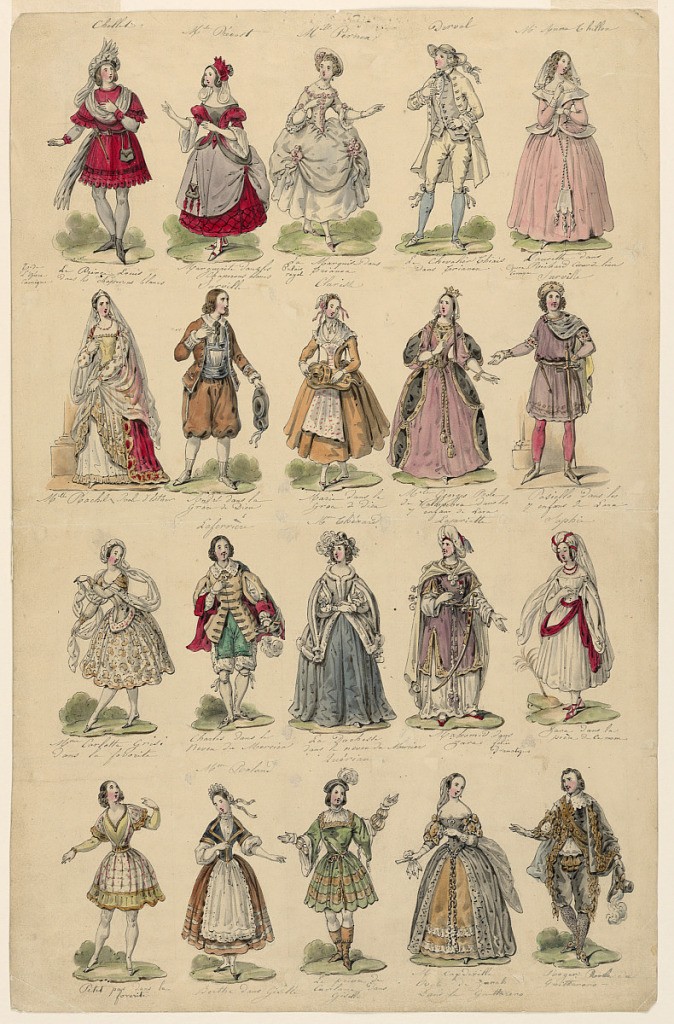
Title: Design for a Print with Twenty Theatrical Costumes Worn in Paris Performances
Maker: Victor Vincent Adam, French, 1801 – 1866
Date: ca. 1845
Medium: Graphite, brush and watercolor on light brown paper
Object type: Drawing
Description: The figures are copied from prints. The captions are written ion ink. Top row: "[Jean] Chollet / Le Prince Louis dans les chaperons blancs. Te de / l'Opera Comique - Mle. Prévost Marguerite dans les / Chapersons blancs. - Mlle. Pernon / La Marquise dans / Trianon Palais / Royal-Derval / Le Chevalier Liais / Dans Trianon - Ml. Anna Thillon / Laurette dans Richard Coeur de Lion Opera / Comique - second row: Mllr. Rachel. Role d'Esther-Surville / André dans la / Grace de Dieu - Clarisse / Marie dans la / Grace de Dieu - Mle. Georges role / de Dallombia dans les seven Enfan de Lara - La Duchesse / dans le Neveu de Mercier - Lazariette / Nakonied dans / Zara Folies / Dramatiques - Sophie / Zara dans la / pièce de ce nom. Bottom row: "Petit pas dans la / favorite - Mme Roland / Berthe dans Giselle - Quérian / Le Prince de / Curlana dans / Giselle - Mme. Capdeville / Role de Zarah / dans le Guittarero - Roger Role du Guittarero. The second "t" is struck out in "Guitarero".